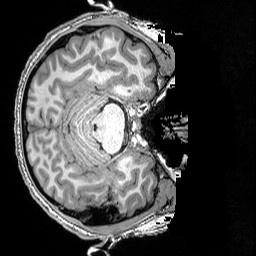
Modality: T1w
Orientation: axial
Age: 20
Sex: male